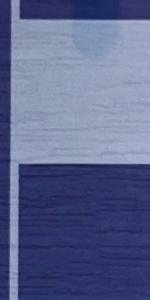
Label: Empty